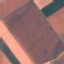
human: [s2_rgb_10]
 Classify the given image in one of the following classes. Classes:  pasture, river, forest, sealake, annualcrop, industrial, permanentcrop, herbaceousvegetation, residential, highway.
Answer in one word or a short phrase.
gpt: AnnualCrop